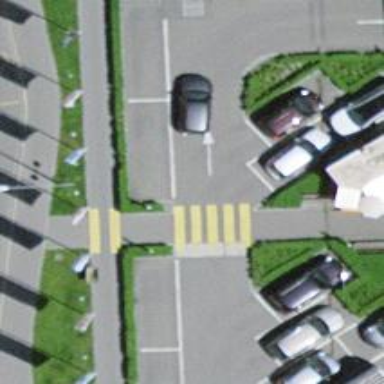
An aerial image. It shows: Marked crossing with zebra stripes on the road.